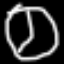
Label: clock